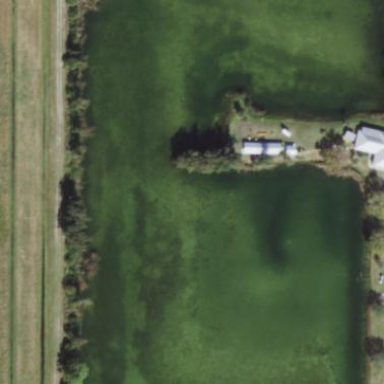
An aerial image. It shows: Pond with natural water.